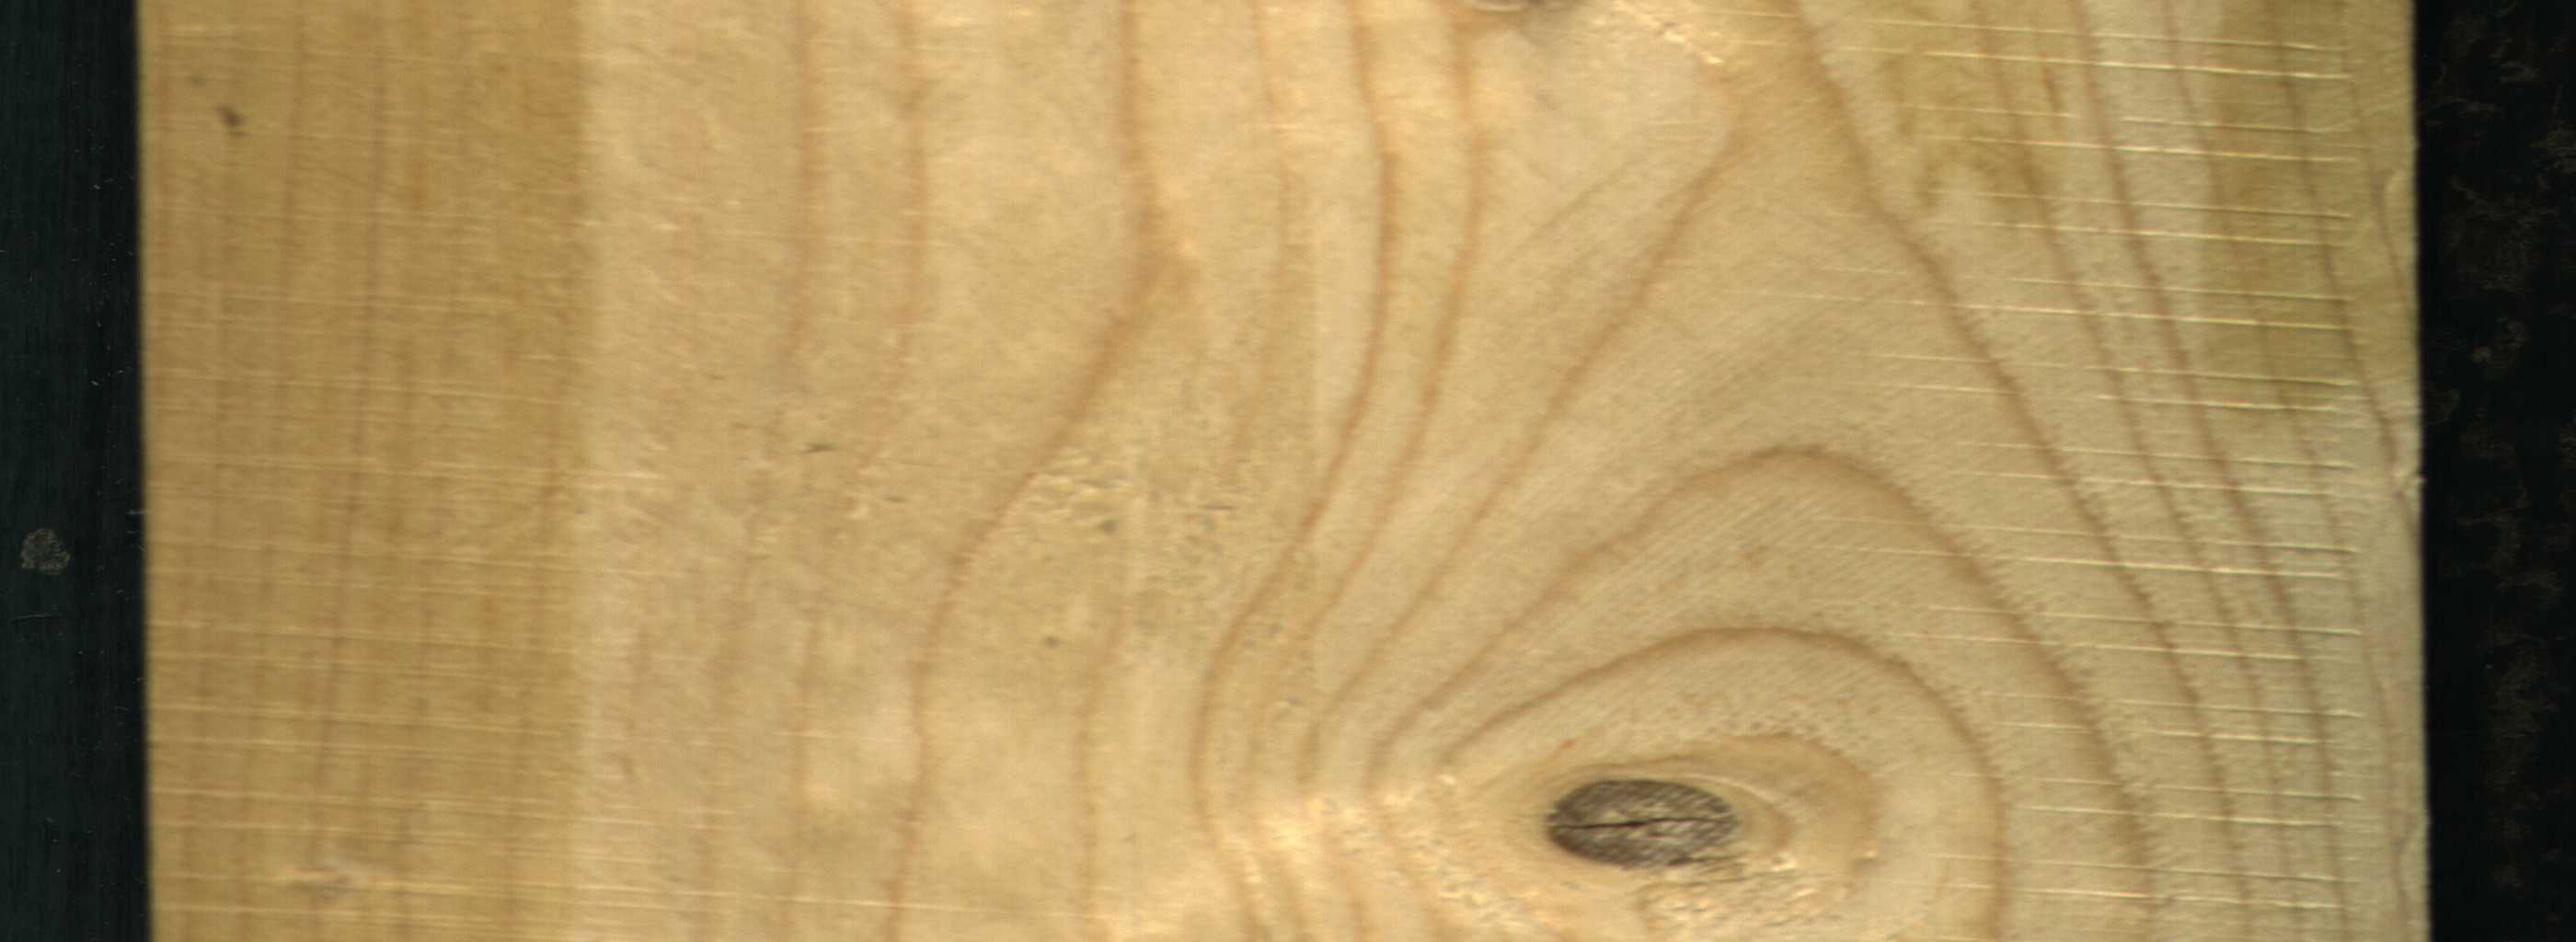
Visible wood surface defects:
knot_with_crack